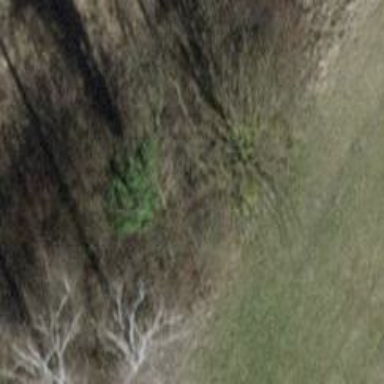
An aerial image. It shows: Mixed leaf type tree row.